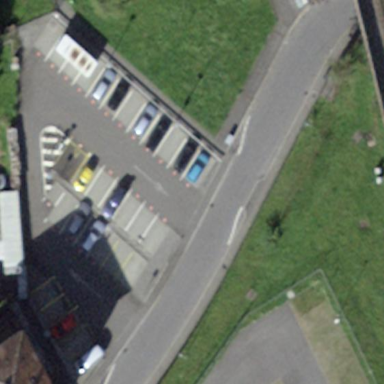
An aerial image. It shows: Parking area with asphalt surface. This is surface parking with park-and-ride facility.